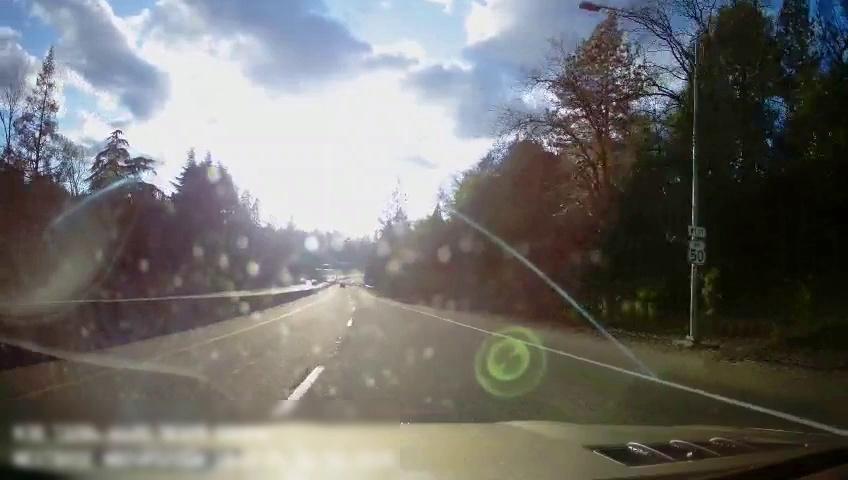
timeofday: Day
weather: Sunny
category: Drivable Space
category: Drivable Space
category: Lanes | Alternate Lane
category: Lanes | Current Lane
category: Lanes | Alternate Lane
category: Traffic | Signs
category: Traffic | Signs